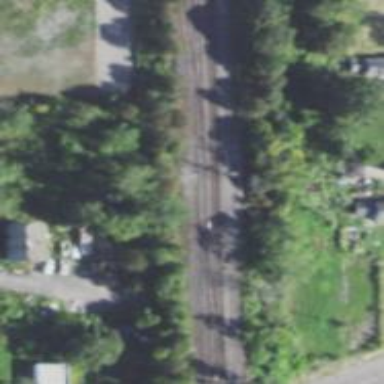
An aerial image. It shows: Railway tracks on embankment.